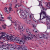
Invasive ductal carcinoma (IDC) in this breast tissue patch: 1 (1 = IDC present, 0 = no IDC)